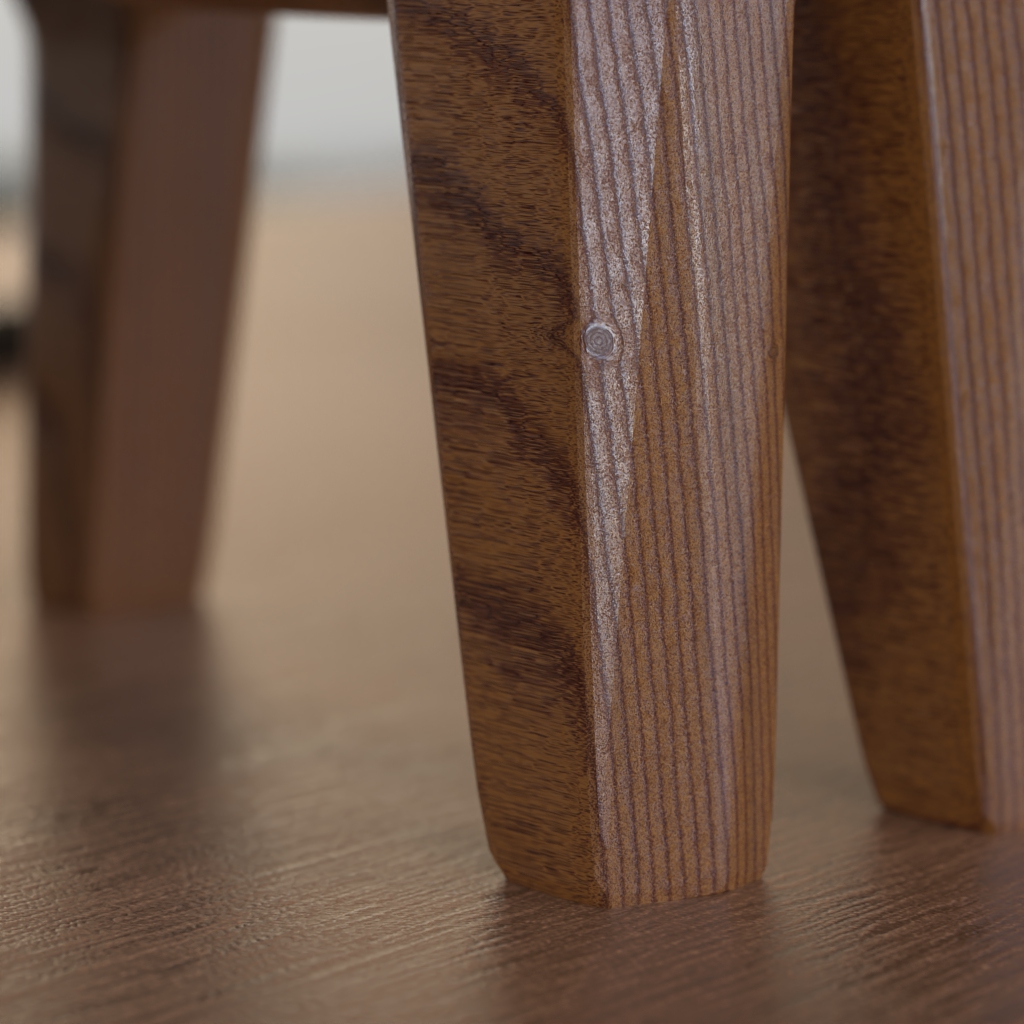
A high quality rendering of a dalahest_oak dalecarlian horse figurine made of varnished dark oak standing on a wooden table in an an apartment with natural bright daylight from windows,extreme close-up from the rear hind legmacro, 150 mm, f 16, bokeh